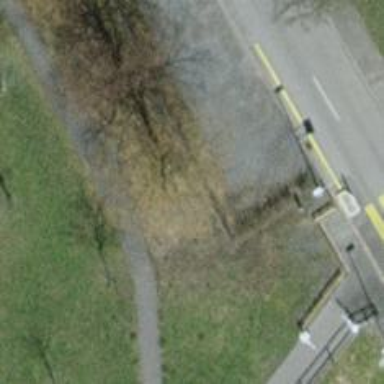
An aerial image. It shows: Sidewalk.